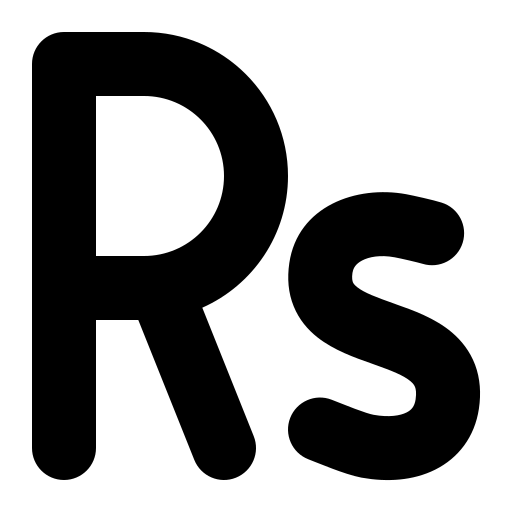
Tags: icon, FontAwesome, fa-icon, solid, rupee, sign